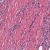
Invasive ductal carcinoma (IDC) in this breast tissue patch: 0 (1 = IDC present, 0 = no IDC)